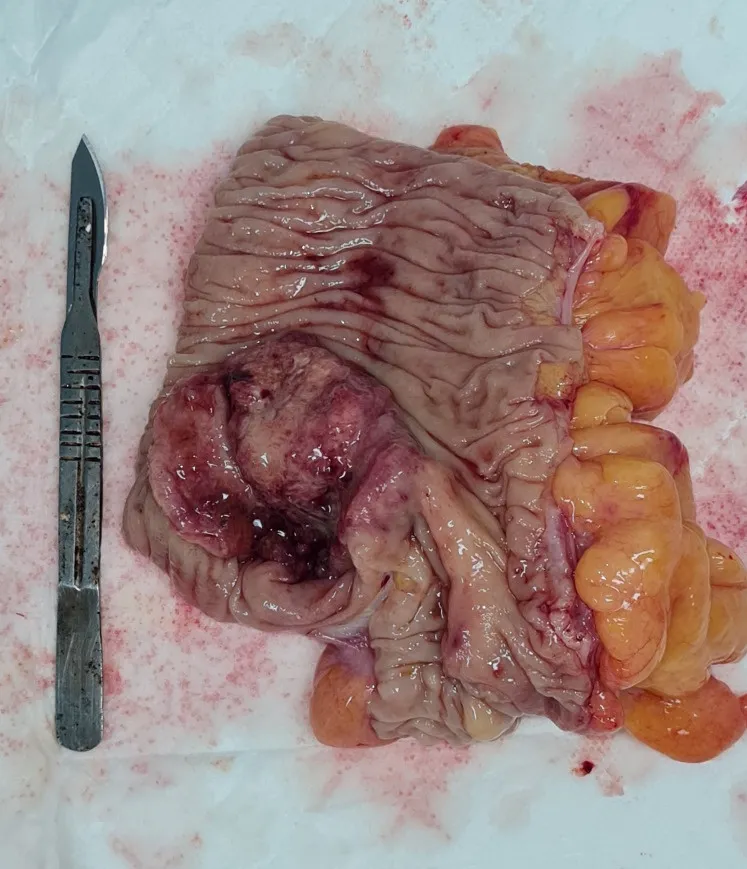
Resected specimen.
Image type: pathology (h&e)